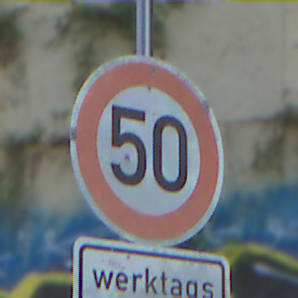
Verkehrszeichen: Geschwindigkeit50
Zusatzzeichen unten: ZeitangabenMitBeschraenkungAufWochentage7
Umgebung: Outdoor, Urban
Tageszeit: Midday
Wetter: Clear
Licht: Natural
Jahreszeit: NotSpecified
Kontrast: LowContrast